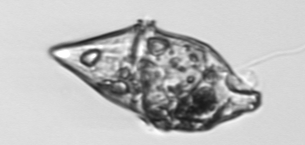
Label: Gyrodinium